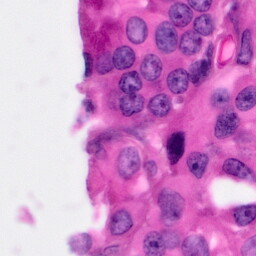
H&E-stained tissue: Pancreatic